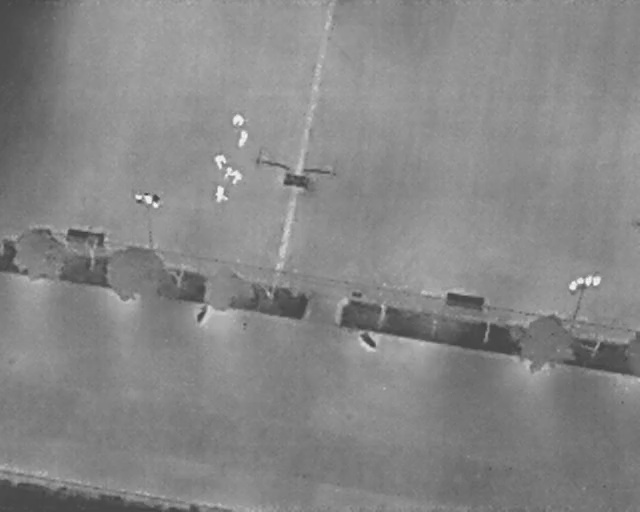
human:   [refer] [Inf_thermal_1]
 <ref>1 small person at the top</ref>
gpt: <box>[[36, 26, 39, 27, 13]]</box>

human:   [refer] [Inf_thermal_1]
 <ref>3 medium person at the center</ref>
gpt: <box>[[33, 30, 35, 32, 2], [35, 33, 38, 35, 2], [33, 36, 36, 39, 2]]</box>